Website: lowes
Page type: cart
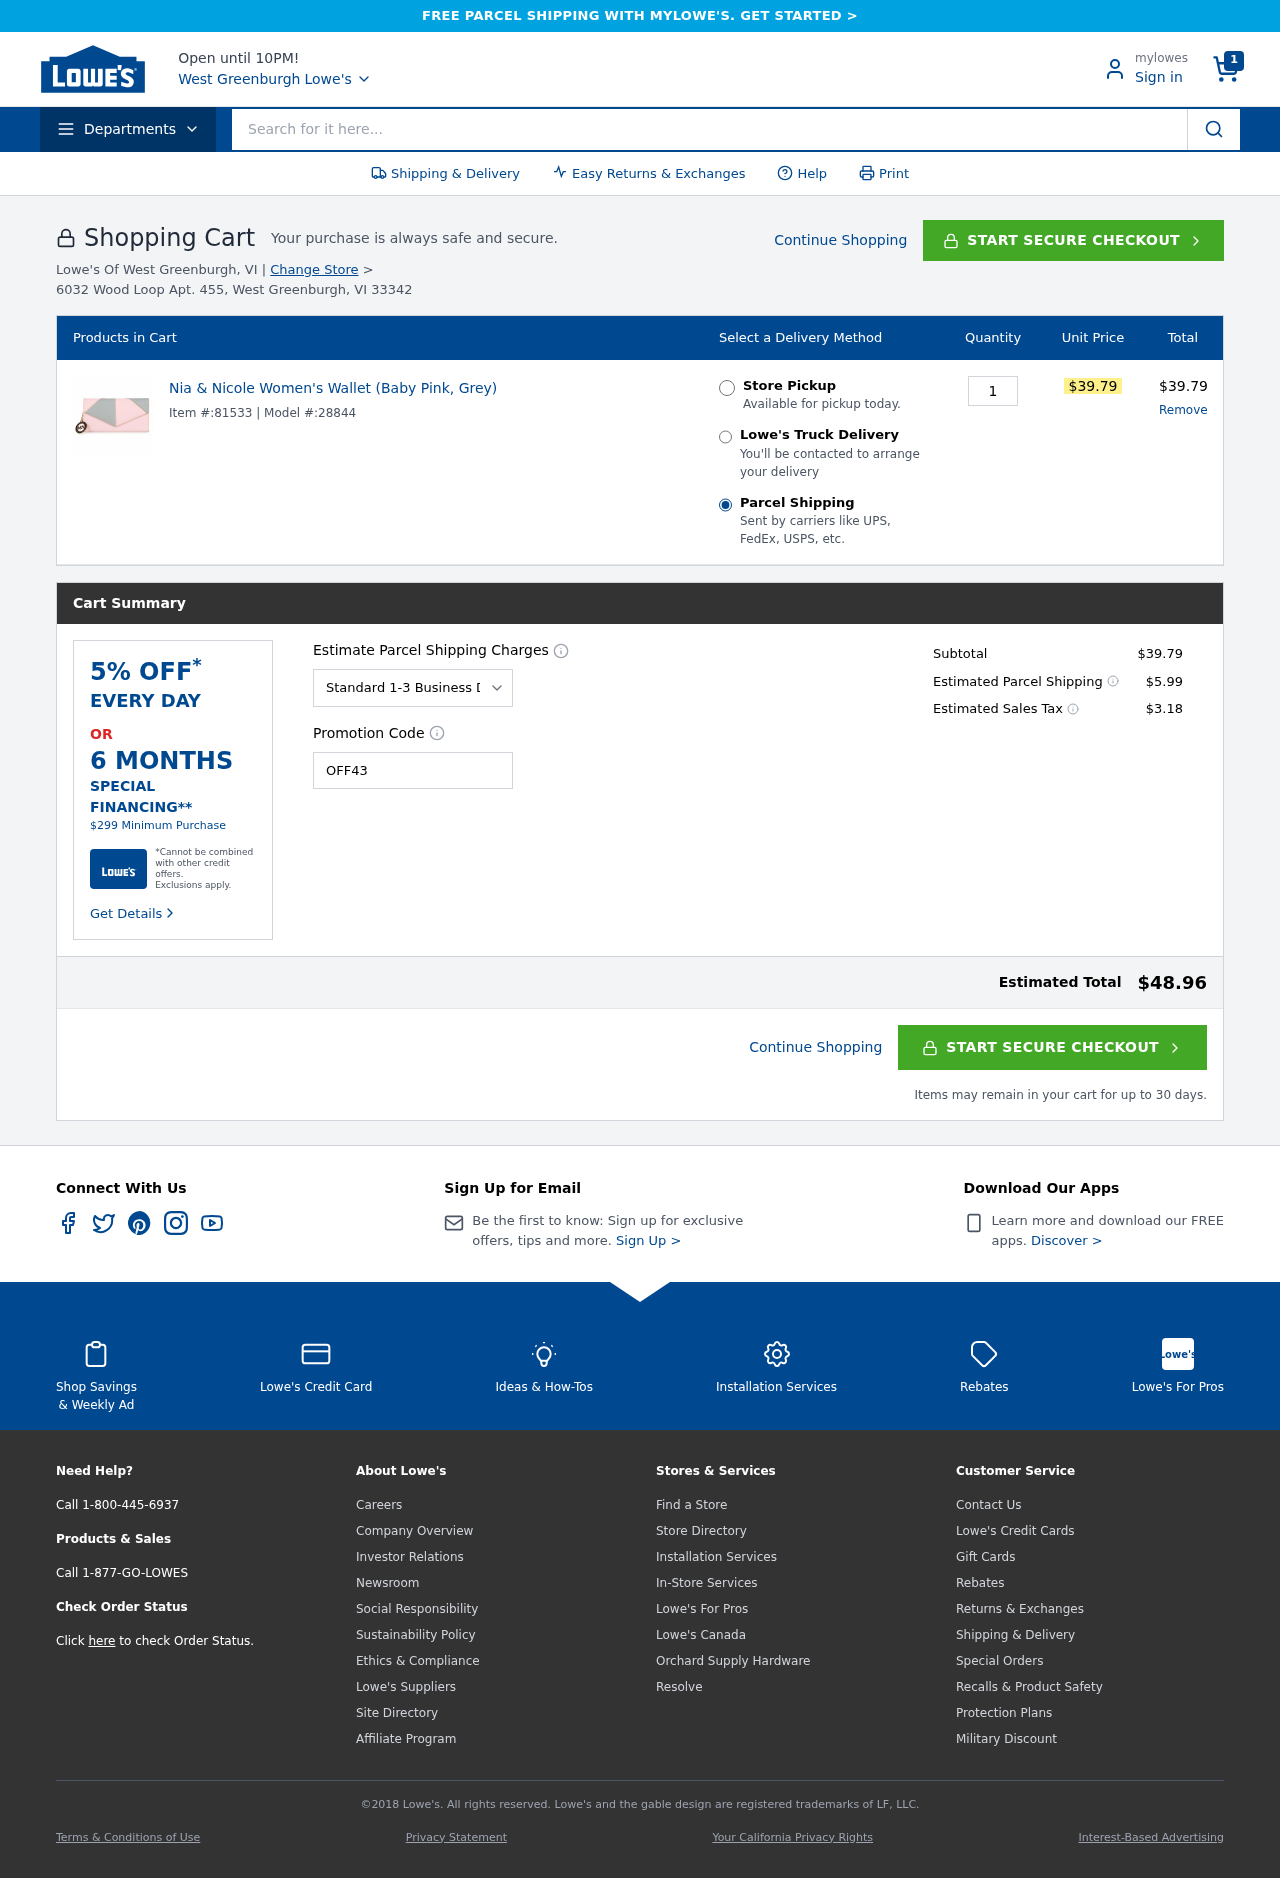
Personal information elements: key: PII_CITY
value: Greenburgh
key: PII_CITY
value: West Greenburgh
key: PII_POSTCODE
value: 33342
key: PII_PROMO_CODE
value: OFF43
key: PII_STREET
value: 6032 Wood Loop Apt. 455
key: PII_STATE_ABBR
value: VI
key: PII_STATE
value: VI
Product elements: key: PRODUCT1_NAME
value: Nia & Nicole Women's Wallet (Baby Pink, Grey)
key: PRODUCT1_PRICE
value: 39.79
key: PRODUCT1_QUANTITY
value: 1
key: PRODUCT1_MODEL
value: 28844
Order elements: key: ORDER_NUM_ITEMS
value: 1
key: ORDER_ITEM_ID
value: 81533
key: ORDER_LINE_TOTAL
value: $39.79
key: ORDER_SUBTOTAL
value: $39.79
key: ORDER_SHIPPING_COST
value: $5.99
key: ORDER_TAX
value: $3.18
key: ORDER_TOTAL
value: $48.96
Search elements: key: HEADER_SEARCH
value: Search for it here...